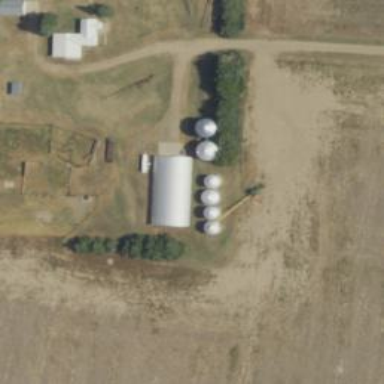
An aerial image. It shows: Silo.